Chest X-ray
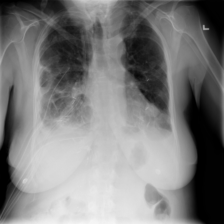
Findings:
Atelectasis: positive
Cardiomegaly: negative
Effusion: positive
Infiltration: negative
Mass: negative
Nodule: negative
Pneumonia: negative
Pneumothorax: negative
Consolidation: negative
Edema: negative
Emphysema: negative
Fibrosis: negative
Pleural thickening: negative
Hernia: negative